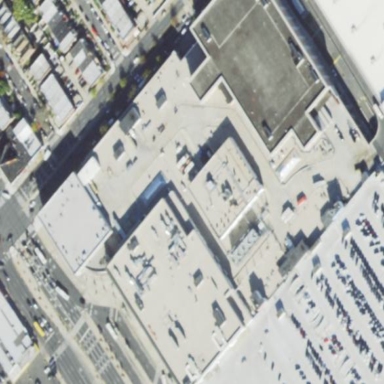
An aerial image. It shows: Commercial building that serves as mall.